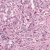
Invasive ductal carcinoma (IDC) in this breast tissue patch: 1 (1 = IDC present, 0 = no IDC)